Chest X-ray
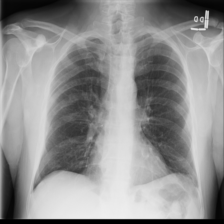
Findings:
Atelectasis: negative
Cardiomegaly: negative
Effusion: negative
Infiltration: negative
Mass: negative
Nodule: negative
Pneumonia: negative
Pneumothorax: negative
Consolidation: negative
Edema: negative
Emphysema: negative
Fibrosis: negative
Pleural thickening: negative
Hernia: negative